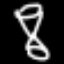
Label: hourglass